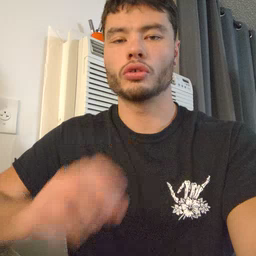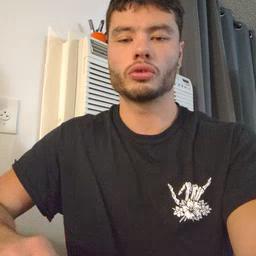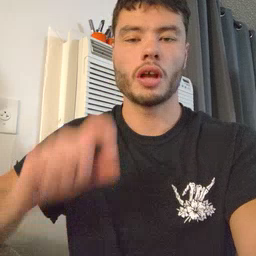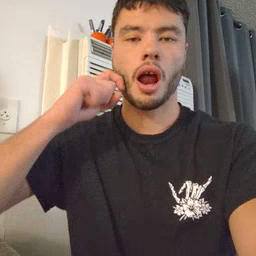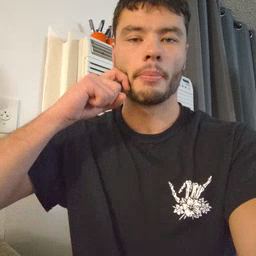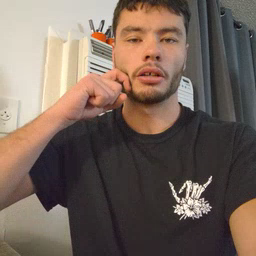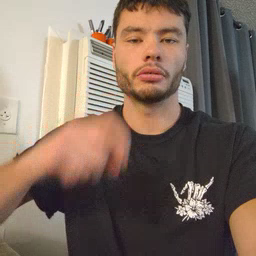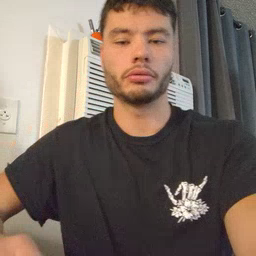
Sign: apple